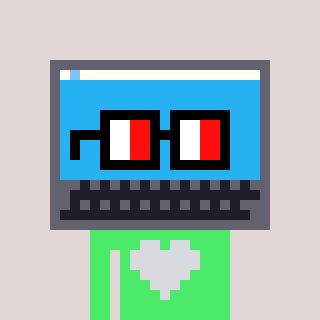
a pixel art character with square glasses with black frames and red eyes, a laptop-shaped head and a teal-colored body on a warm background